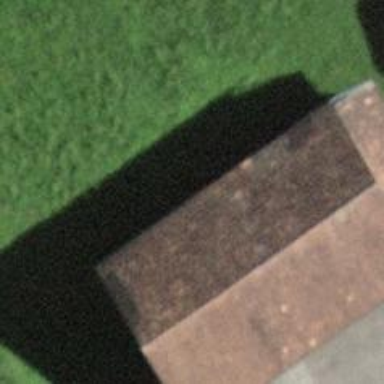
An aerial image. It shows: Barn.